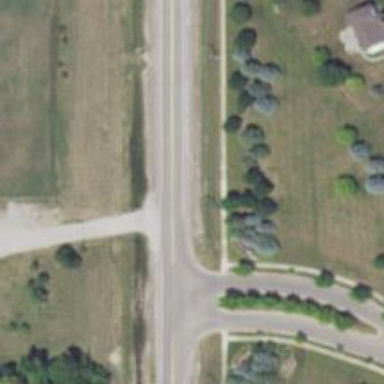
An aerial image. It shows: Unclassified road.